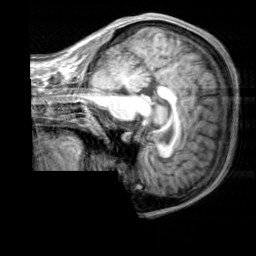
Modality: T1w
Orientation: sagittal
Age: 22
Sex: male
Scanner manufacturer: siemens
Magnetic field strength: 3 T
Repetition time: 2.3 s
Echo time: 0.00303 s